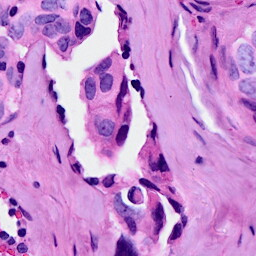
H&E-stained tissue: Breast